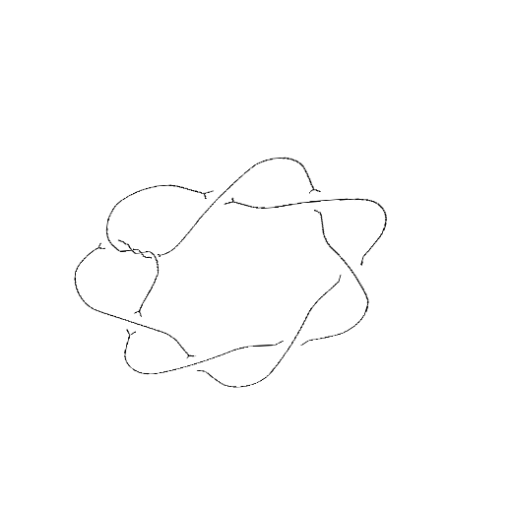
Crossing number: 10